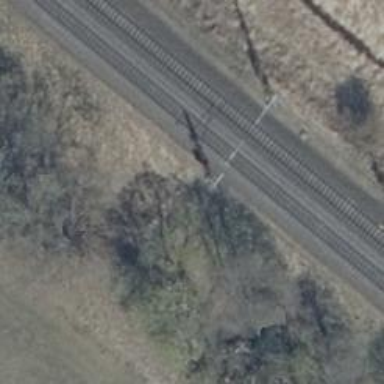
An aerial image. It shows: Railway milestone with catenary mast.